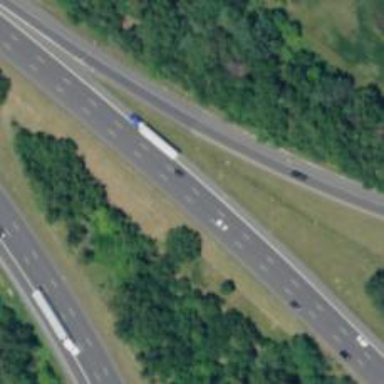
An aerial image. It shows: Trunk highway with expressway features.